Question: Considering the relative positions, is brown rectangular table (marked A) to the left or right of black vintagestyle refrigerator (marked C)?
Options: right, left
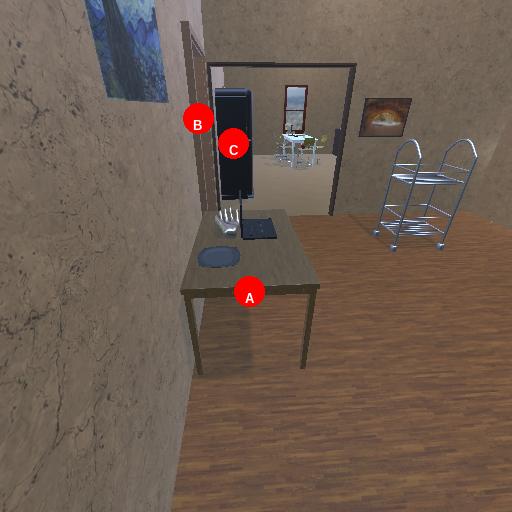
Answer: right